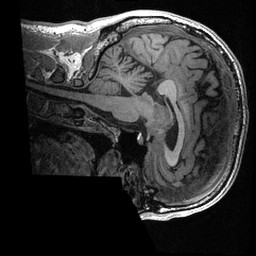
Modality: T1w
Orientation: sagittal
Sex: male
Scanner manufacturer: ge
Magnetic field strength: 3 T
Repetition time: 0.0064 s
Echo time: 0.00281 s